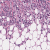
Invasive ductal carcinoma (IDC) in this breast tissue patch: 1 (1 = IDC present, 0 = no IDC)